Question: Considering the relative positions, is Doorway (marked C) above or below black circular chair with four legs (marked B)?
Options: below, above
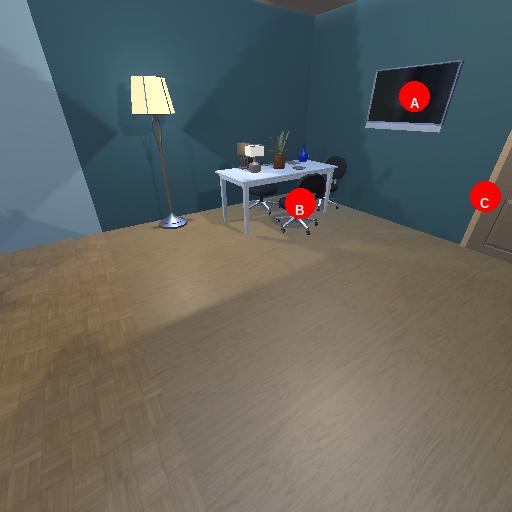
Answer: below